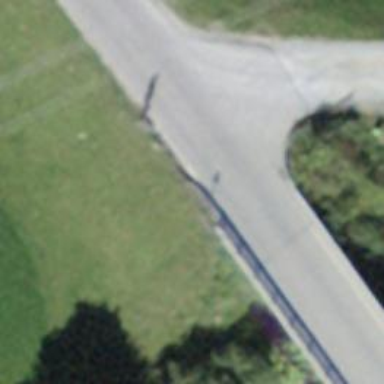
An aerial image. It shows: Bridge on unclassified asphalt road with top-grade track type.